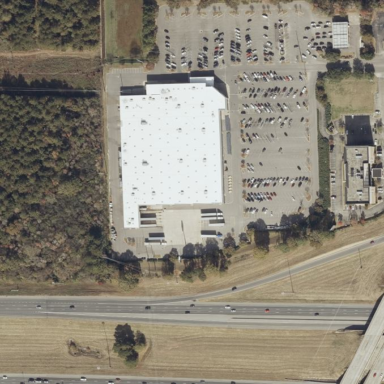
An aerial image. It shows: Wholesale shop within building.